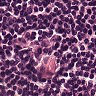
Metastatic tissue present: no